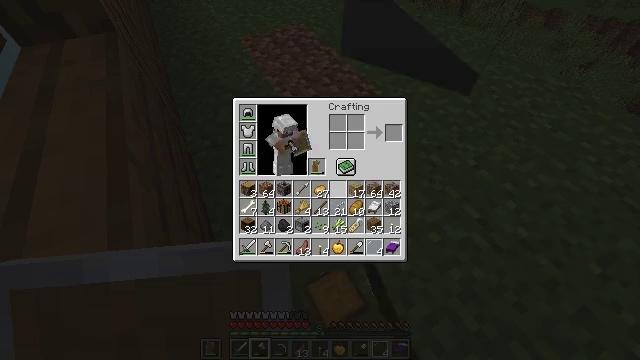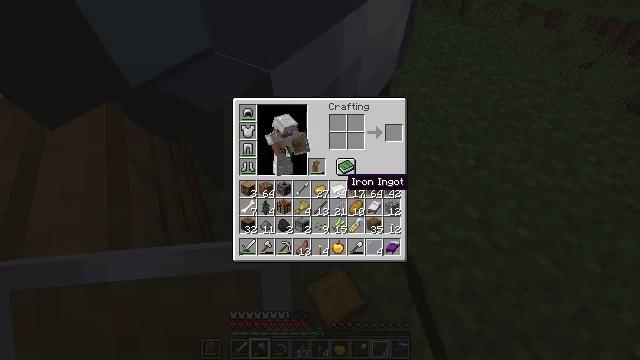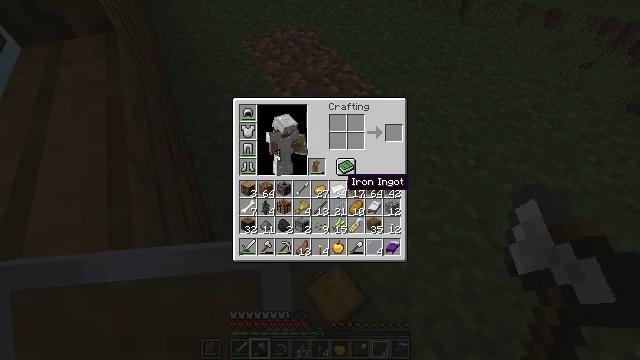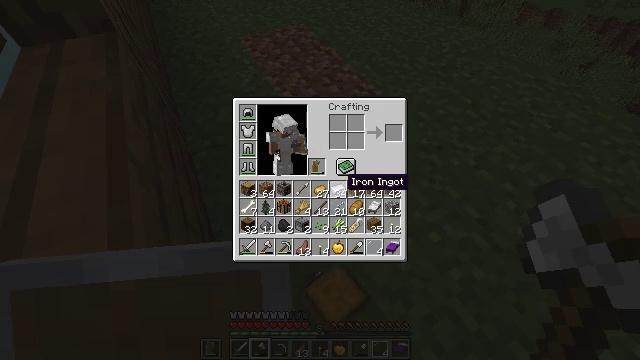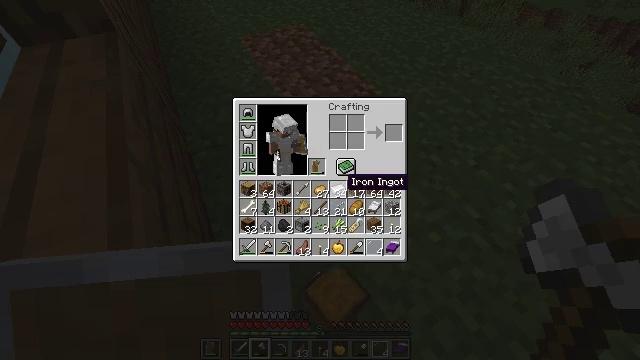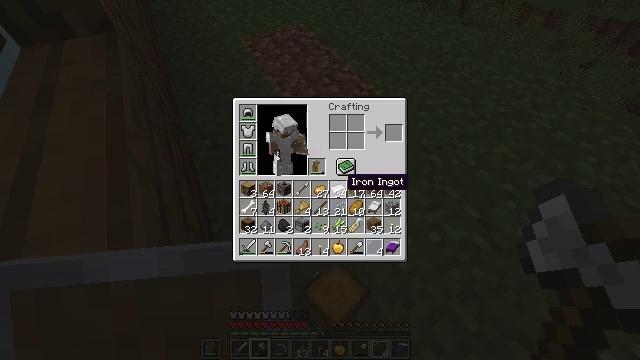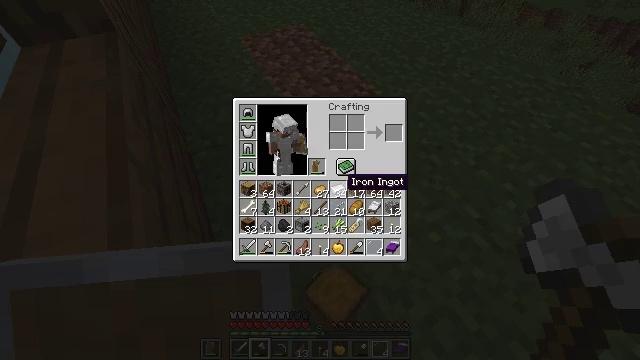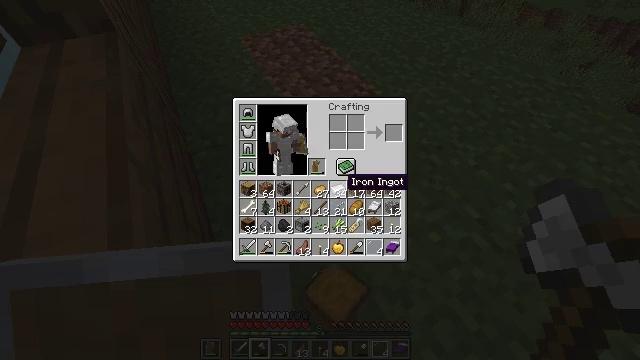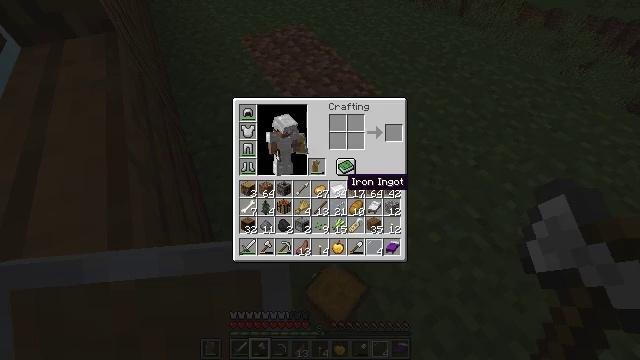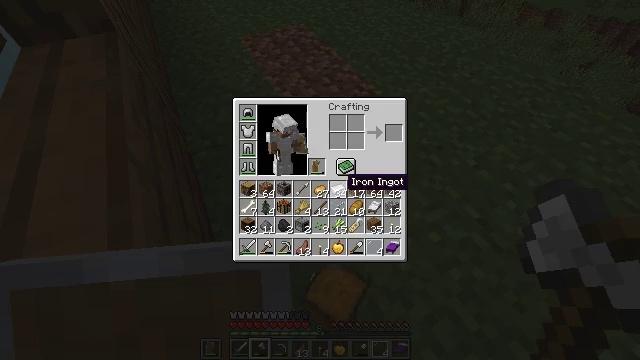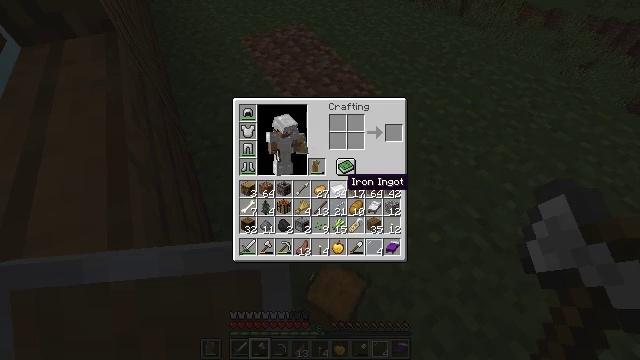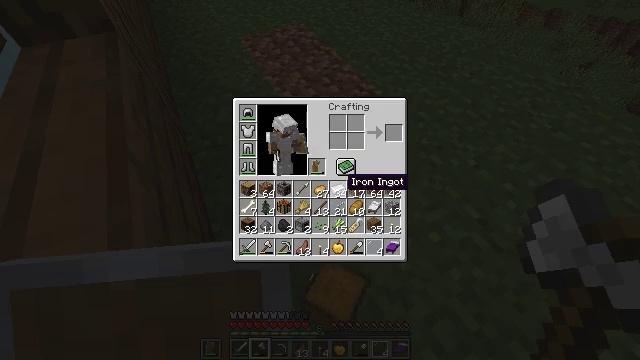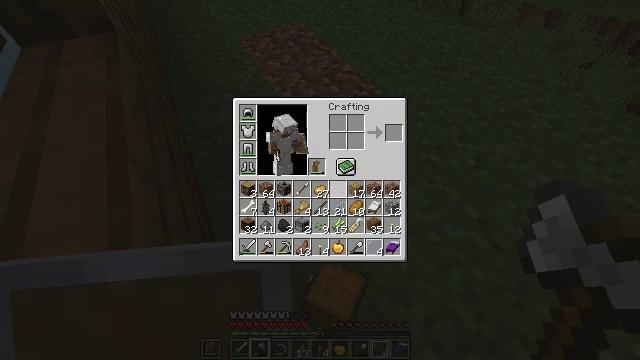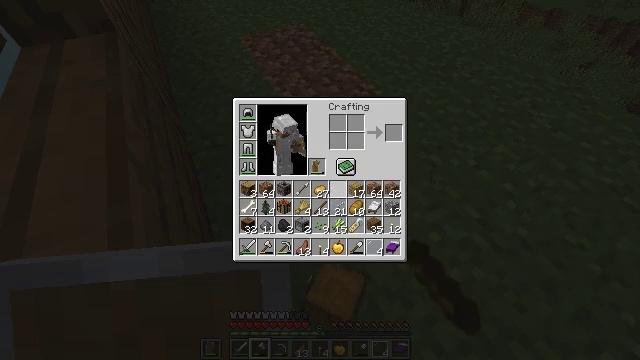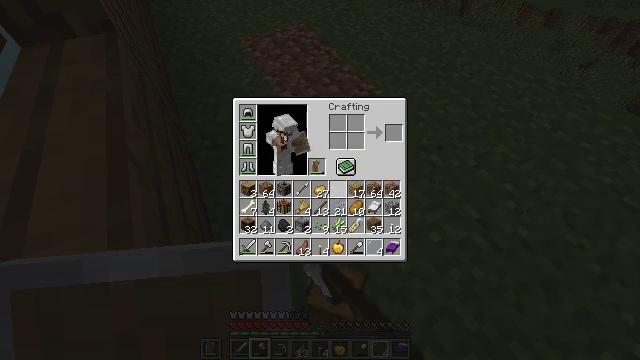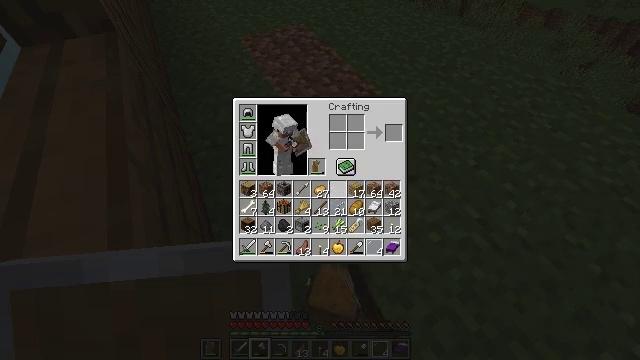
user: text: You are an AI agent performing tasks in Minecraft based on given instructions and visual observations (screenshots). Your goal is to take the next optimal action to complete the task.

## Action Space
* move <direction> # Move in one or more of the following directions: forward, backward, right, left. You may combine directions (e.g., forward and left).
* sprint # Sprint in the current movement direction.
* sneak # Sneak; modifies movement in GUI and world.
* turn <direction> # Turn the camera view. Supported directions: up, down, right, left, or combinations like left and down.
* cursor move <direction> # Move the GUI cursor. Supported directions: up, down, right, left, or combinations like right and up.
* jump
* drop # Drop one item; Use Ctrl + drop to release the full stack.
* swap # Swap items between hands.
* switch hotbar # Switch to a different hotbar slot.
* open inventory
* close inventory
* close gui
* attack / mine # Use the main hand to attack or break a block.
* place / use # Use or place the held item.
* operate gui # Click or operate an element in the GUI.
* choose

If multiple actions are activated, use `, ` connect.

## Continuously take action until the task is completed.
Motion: motion action
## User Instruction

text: Drop an iron ingot.
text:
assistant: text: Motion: sprint, open gui
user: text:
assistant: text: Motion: sprint
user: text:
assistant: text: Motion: sprint
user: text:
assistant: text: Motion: sprint
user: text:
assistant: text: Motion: sprint
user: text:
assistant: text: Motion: sprint
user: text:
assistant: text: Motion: sprint
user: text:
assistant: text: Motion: sprint
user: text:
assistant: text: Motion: sprint
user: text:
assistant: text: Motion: sprint
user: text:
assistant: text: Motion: sprint
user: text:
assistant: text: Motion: sprint, drop
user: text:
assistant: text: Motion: sprint, drop
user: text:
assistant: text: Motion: sprint, drop
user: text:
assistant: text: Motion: sprint
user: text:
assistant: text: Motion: sprint
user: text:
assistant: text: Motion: sprint